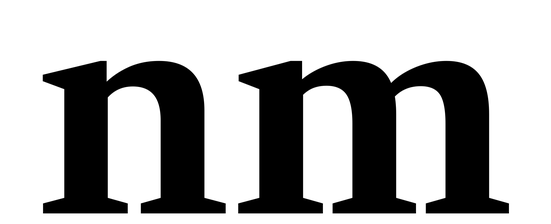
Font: LibreCaslonText_Bold